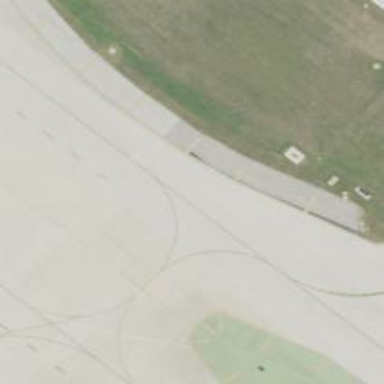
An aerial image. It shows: View of taxiway at the airport.